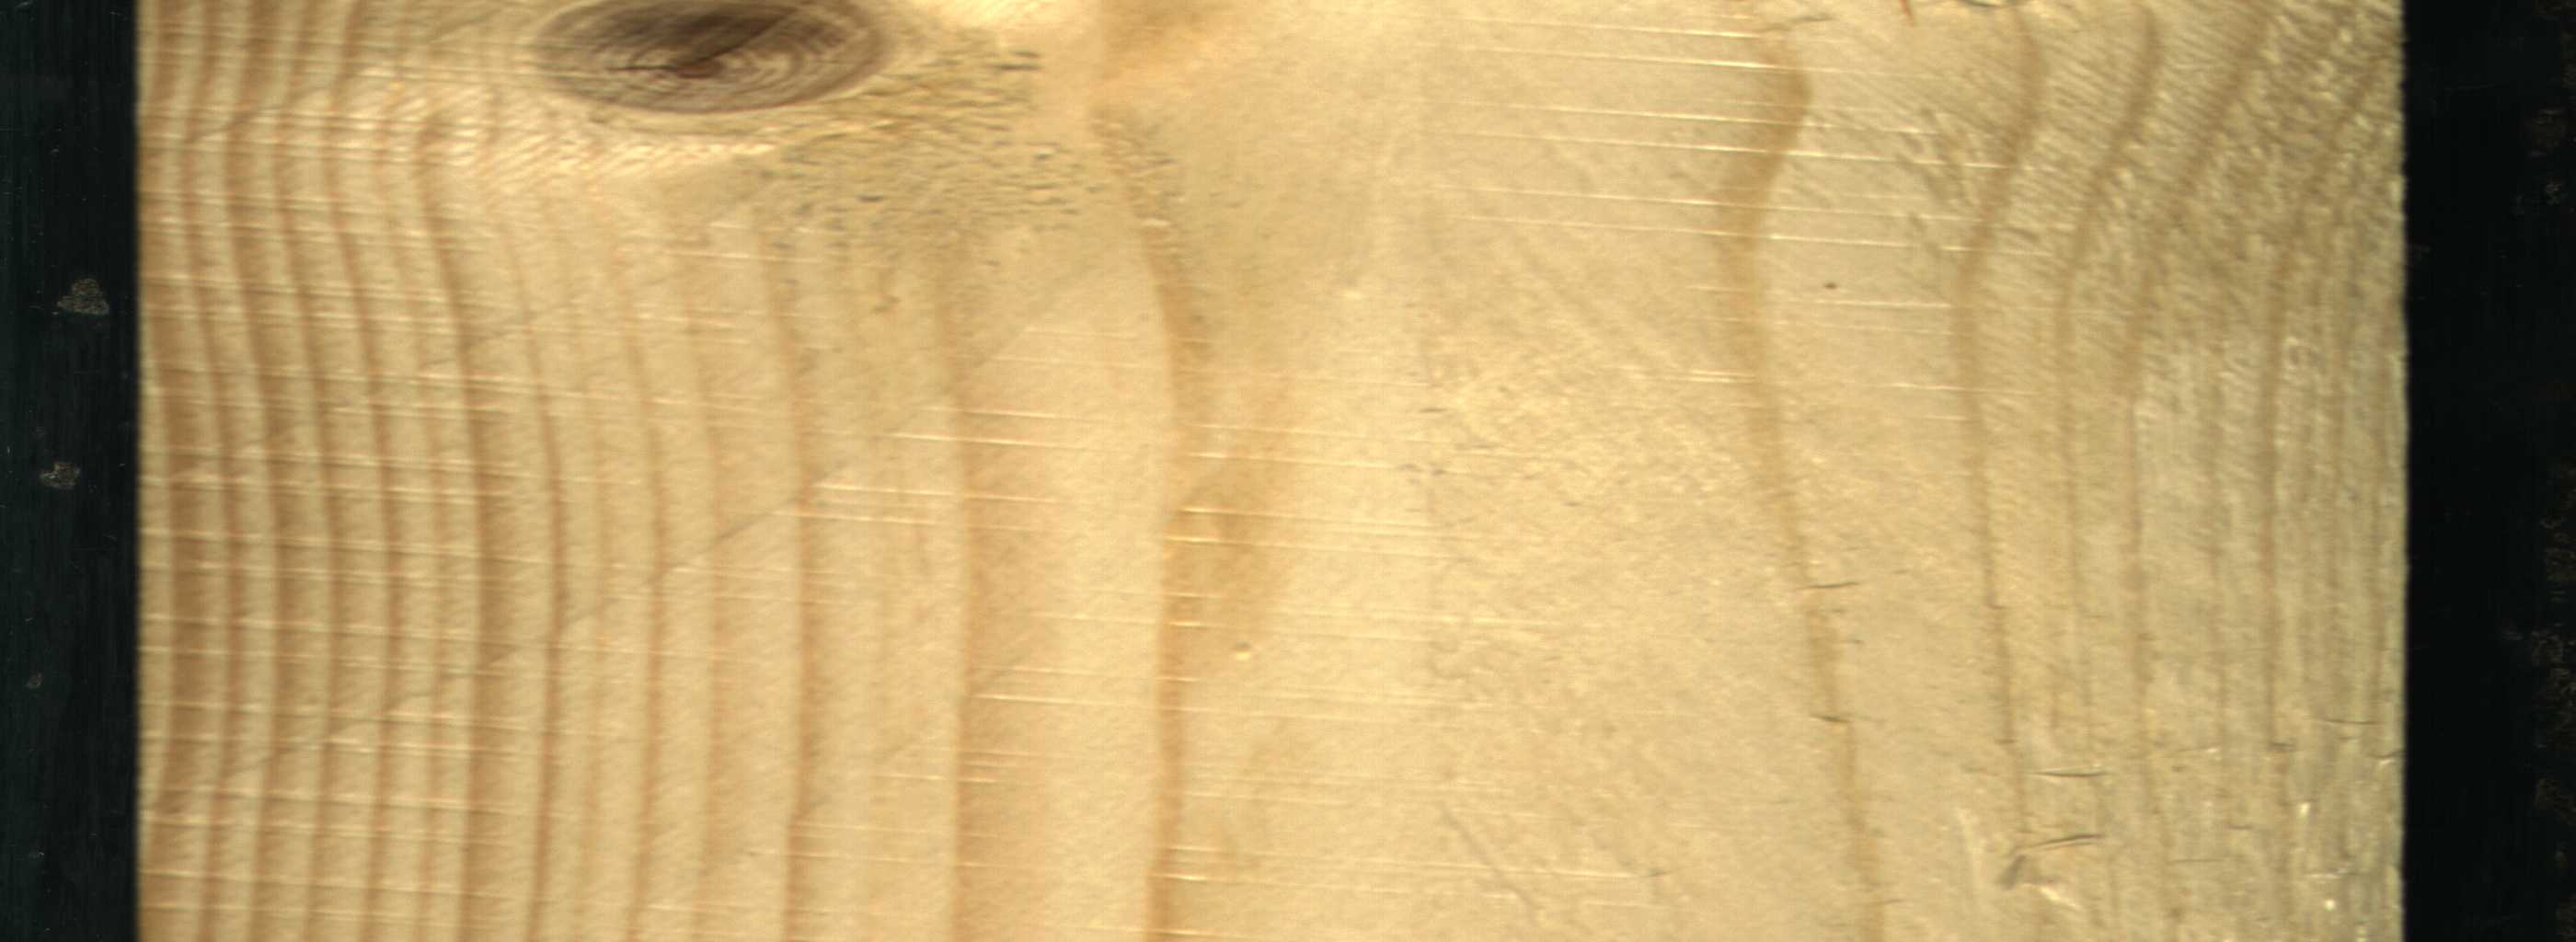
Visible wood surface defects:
knot_with_crack